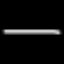
Label: square